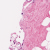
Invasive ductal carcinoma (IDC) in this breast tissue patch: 0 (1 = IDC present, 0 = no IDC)